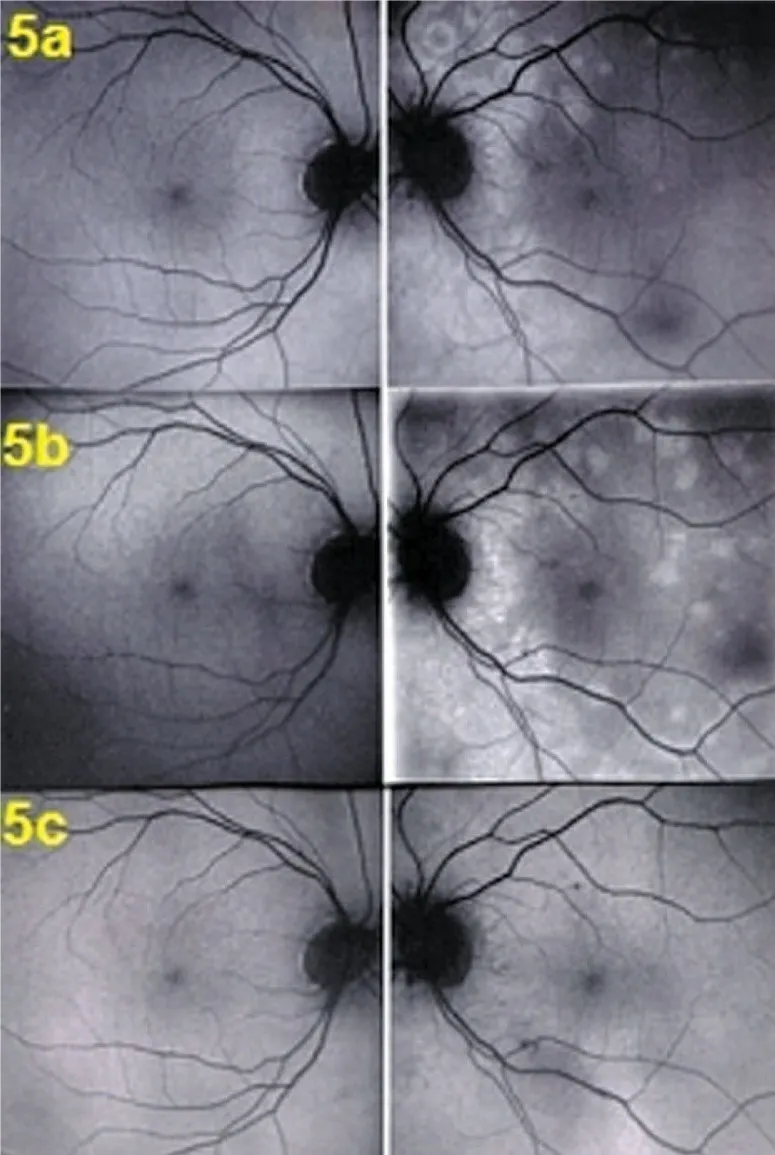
Fundus autofluorescence pictures at presentation (5a), after 1 month (5b), and at 4 months (5c). On the right column (left eye), hyper-autofluorescent areas corresponding to FA and ICGA lesions can be seen at presentation (5a) which, on the middle picture, slightly progressed after one month (5b) with return to normal at 4 months (5c).
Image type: ophthalmic_imaging (autofluorescence)